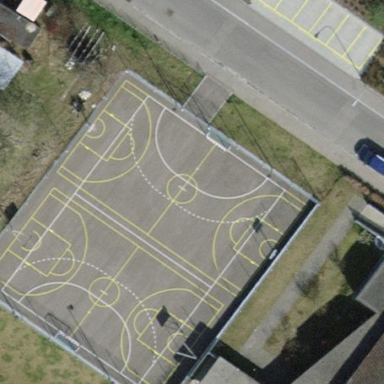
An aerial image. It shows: Tartan basketball court located on pitch designated for leisure land.